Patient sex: F
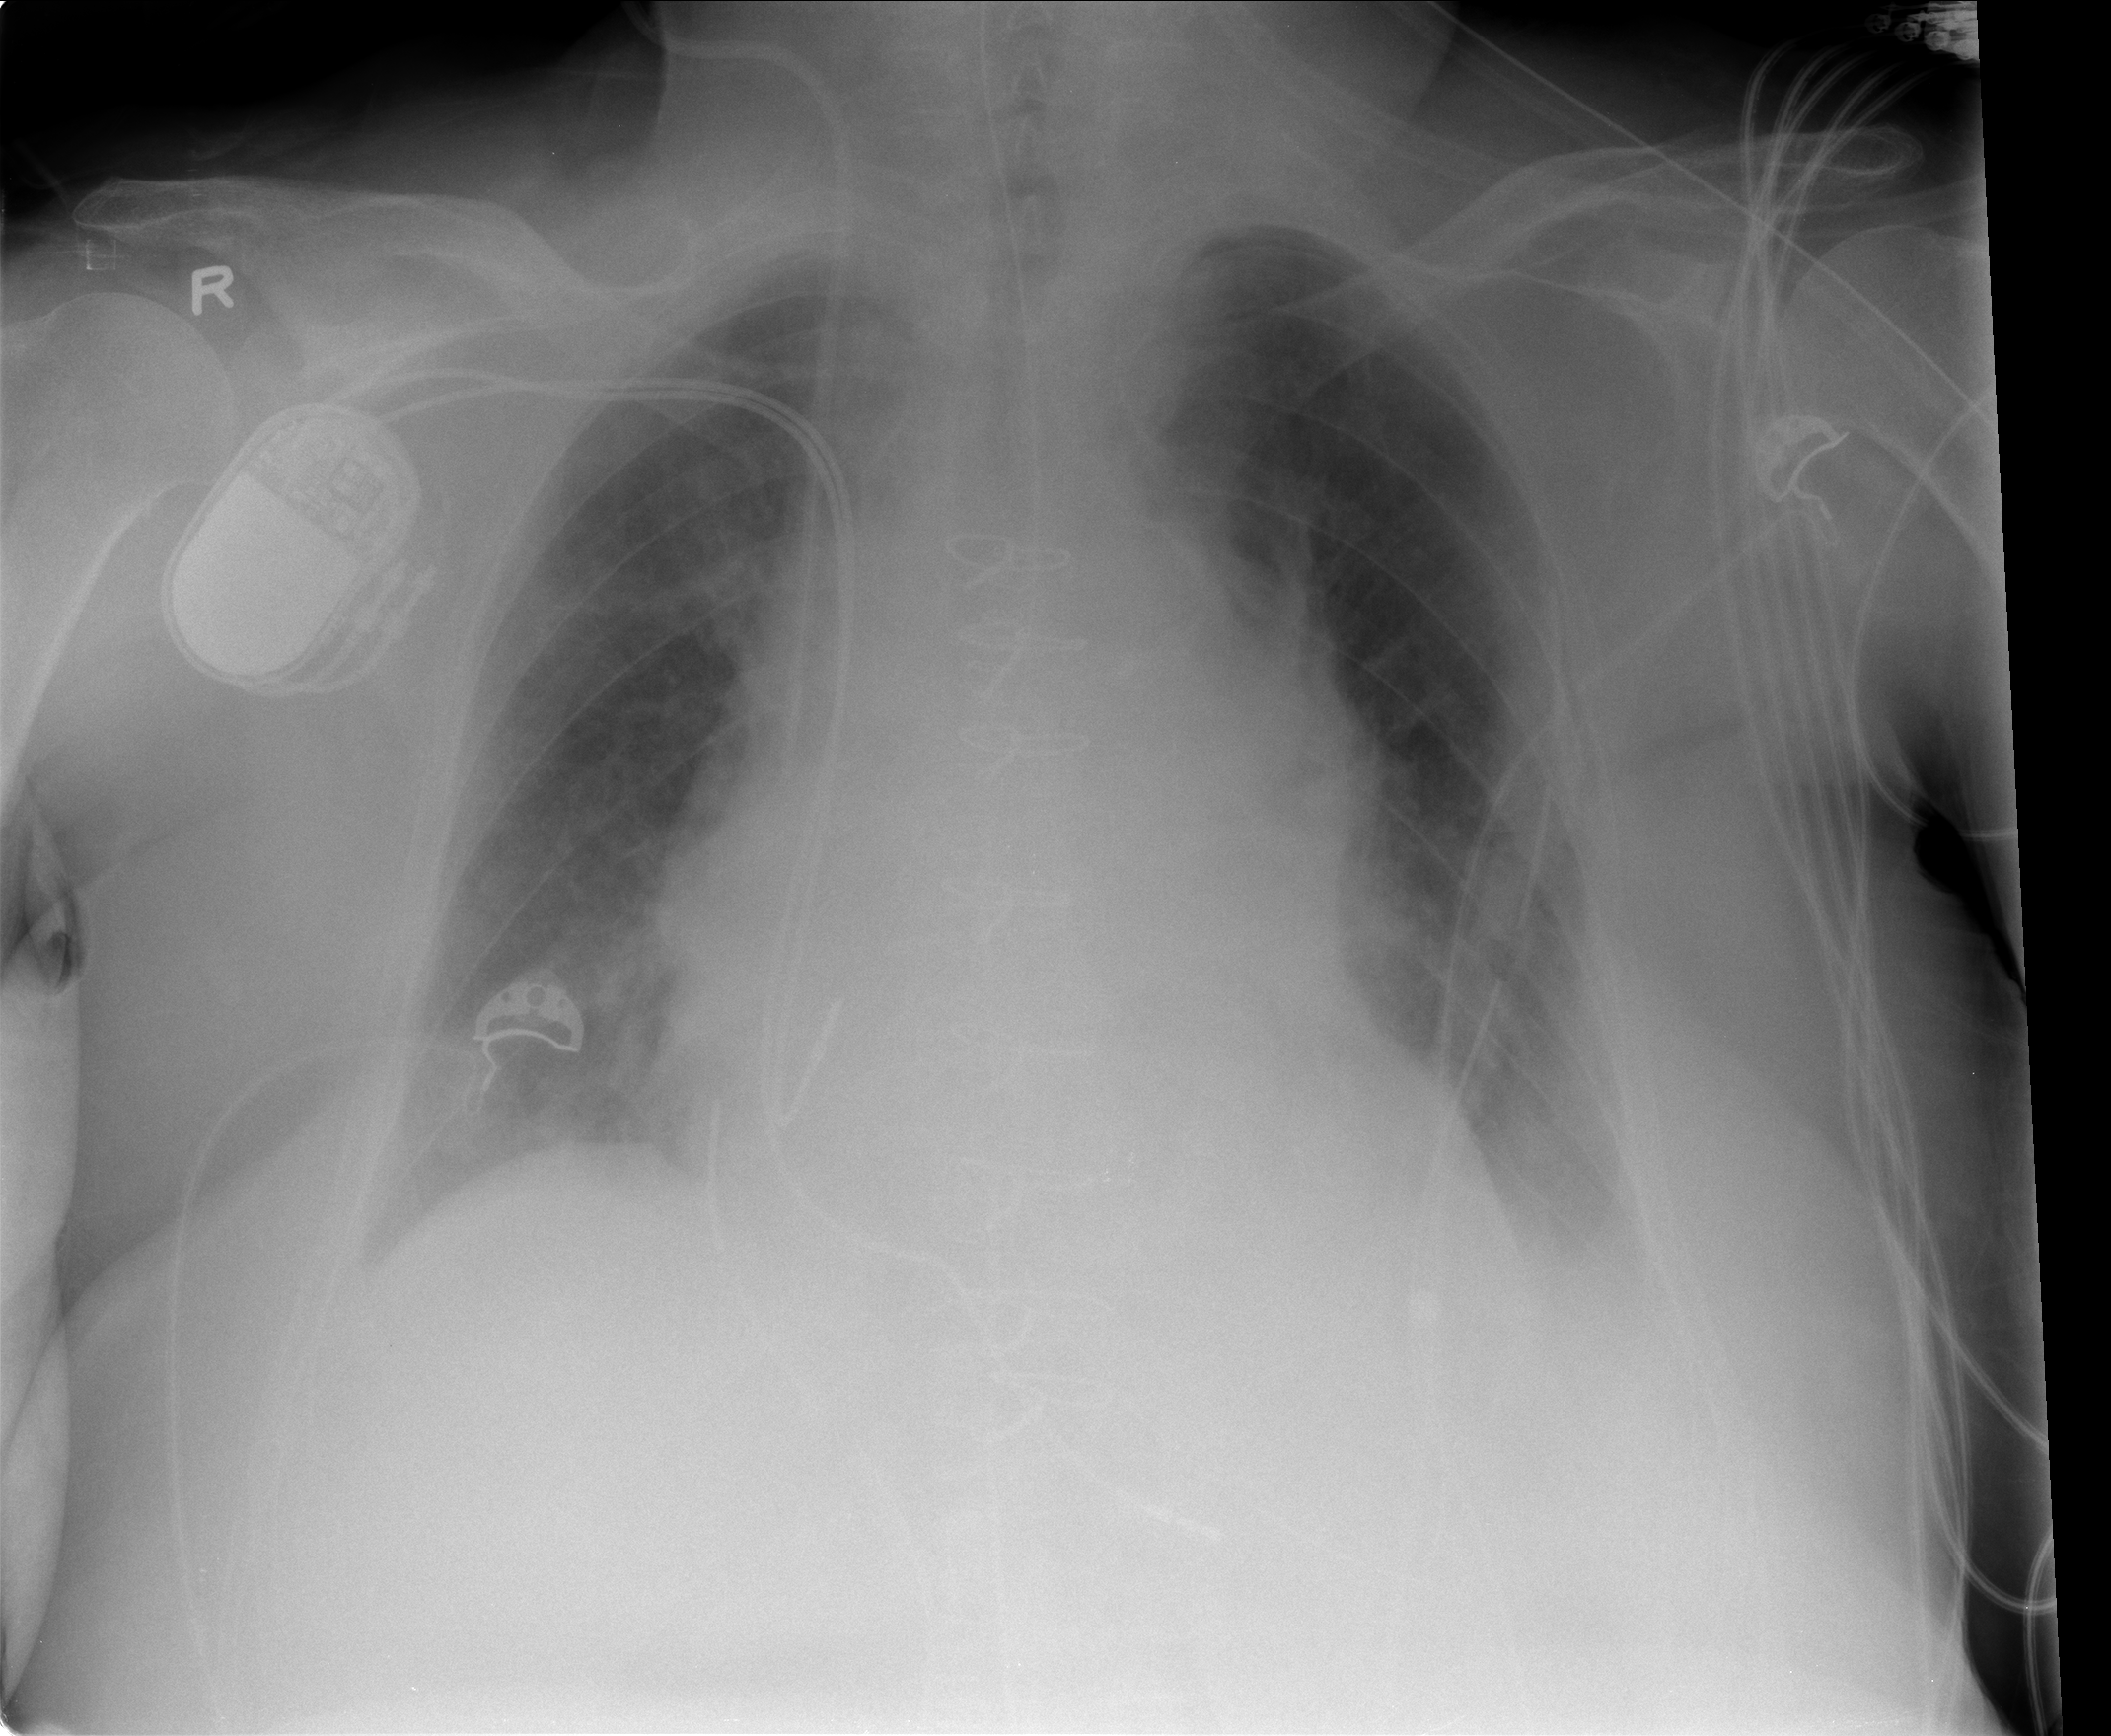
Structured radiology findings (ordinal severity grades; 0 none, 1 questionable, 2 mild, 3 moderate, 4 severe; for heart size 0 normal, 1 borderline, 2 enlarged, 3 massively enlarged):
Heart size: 2
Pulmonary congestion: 2
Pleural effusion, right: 0
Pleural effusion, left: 2
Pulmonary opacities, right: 0
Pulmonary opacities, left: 0
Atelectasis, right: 0
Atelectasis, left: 2